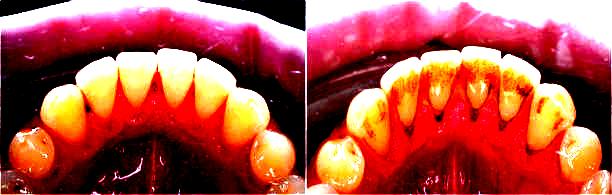
Condition: Calculus